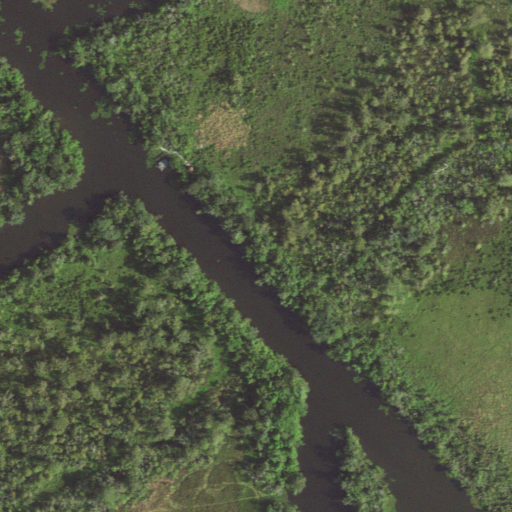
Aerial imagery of plain(s) in Louisiana named Hatch Point containing woody wetlands, herbaceous wetlands, and open water